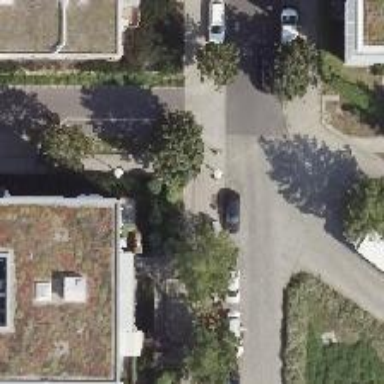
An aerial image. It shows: Residential road with sidewalks on both sides.